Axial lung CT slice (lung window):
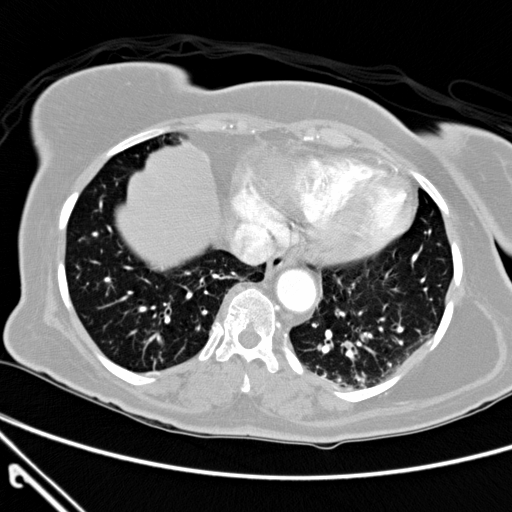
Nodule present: no